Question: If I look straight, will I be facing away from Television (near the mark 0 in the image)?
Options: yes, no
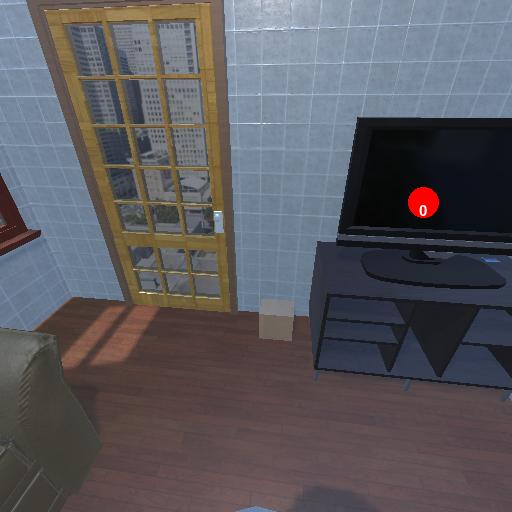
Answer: yes